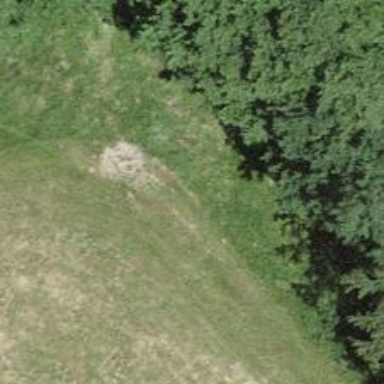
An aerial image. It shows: Dirt path.